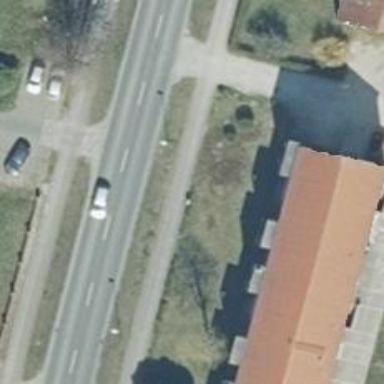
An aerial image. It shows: Sidewalk.